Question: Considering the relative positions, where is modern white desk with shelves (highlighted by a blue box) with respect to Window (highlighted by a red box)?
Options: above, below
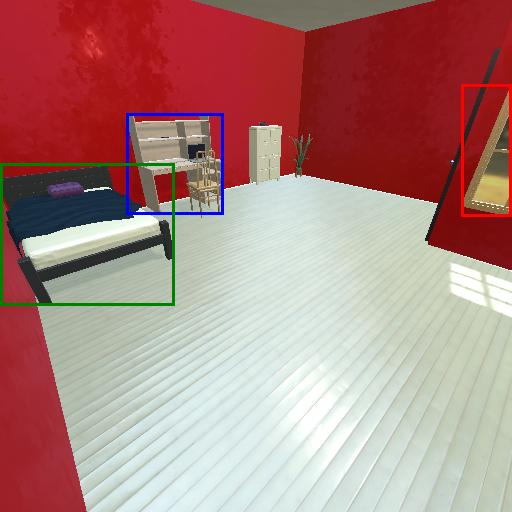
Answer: above